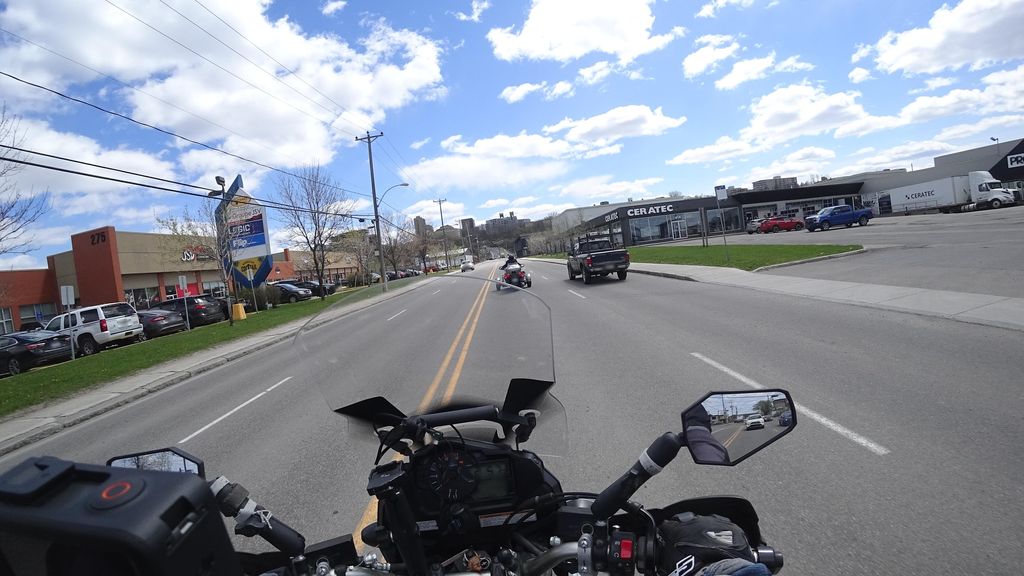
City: quebec_city